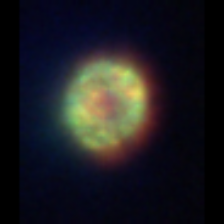
Taxon: Centric
Group: Diatoms